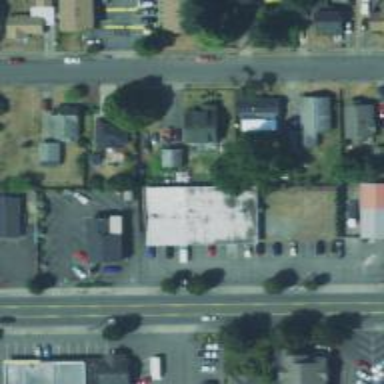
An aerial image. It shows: Healthcare clinic.